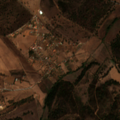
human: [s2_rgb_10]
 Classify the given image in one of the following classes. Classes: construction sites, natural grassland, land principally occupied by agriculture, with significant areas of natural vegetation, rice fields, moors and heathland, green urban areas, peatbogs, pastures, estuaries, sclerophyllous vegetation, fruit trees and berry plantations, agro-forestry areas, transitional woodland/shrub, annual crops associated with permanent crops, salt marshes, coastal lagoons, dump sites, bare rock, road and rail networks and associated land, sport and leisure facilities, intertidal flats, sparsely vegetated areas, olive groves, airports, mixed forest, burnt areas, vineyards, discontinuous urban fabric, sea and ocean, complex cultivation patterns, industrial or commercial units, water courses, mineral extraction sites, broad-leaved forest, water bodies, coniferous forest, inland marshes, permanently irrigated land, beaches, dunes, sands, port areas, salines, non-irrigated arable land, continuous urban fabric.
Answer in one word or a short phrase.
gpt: non-irrigated arable land, complex cultivation patterns, land principally occupied by agriculture, with significant areas of natural vegetation, agro-forestry areas, broad-leaved forest, transitional woodland/shrub